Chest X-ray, AP view. Patient: 45 years old, sex F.
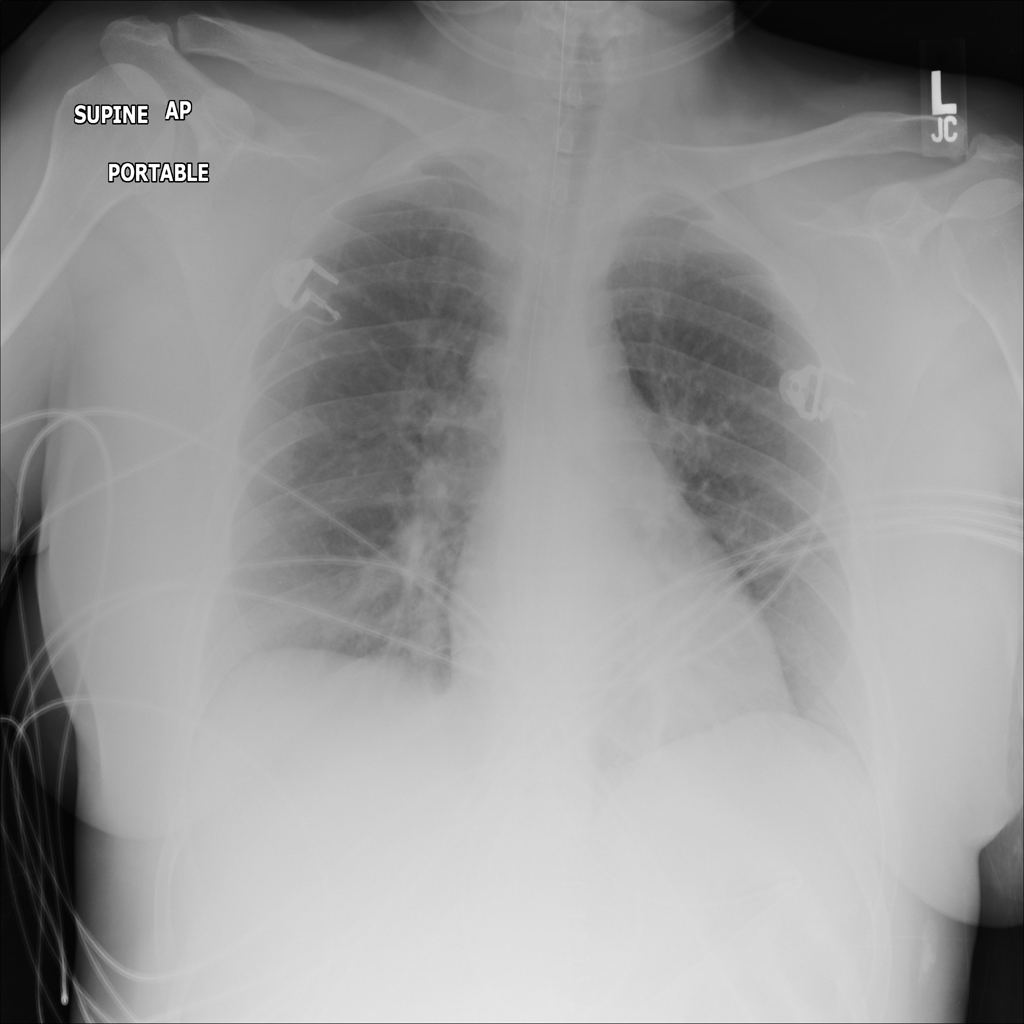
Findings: No Finding